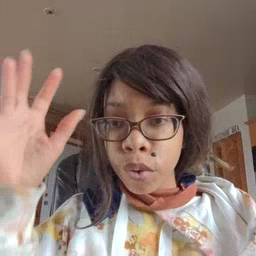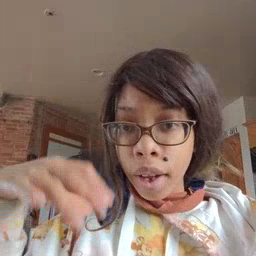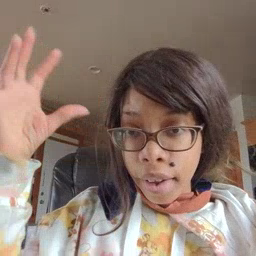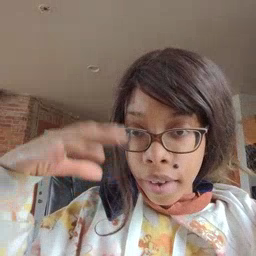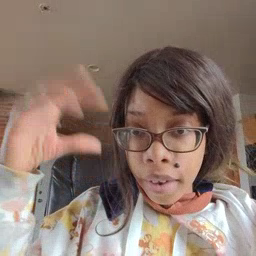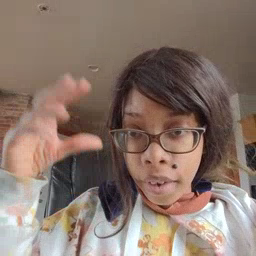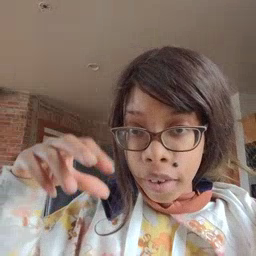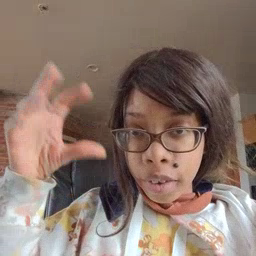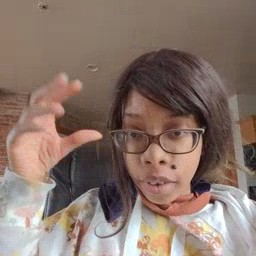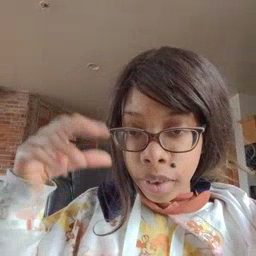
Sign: rain